This grayscale texture is a bearing vibration snapshot reshaped row-by-row into a square image. Based on the visible evidence, which condition applies: normal, inner_race, outer_race, ball?
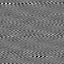
Answer: ball